Aerial crown-view tile of a tropical tree (Barro Colorado Island, Panama), acquired 20241014:
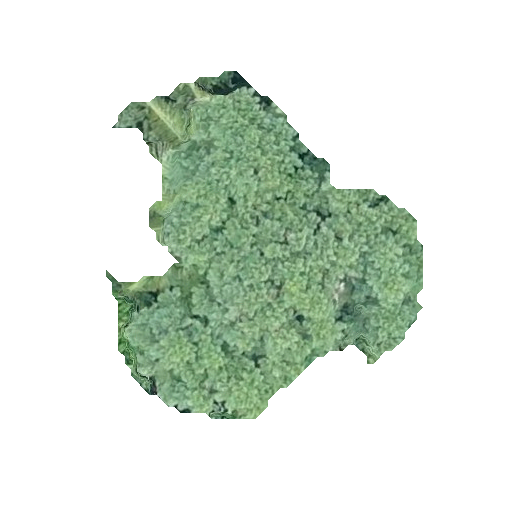
Species: Jacaranda copaia
GBIF accepted scientific name: Jacaranda copaia
Crown area: 106.805 m²